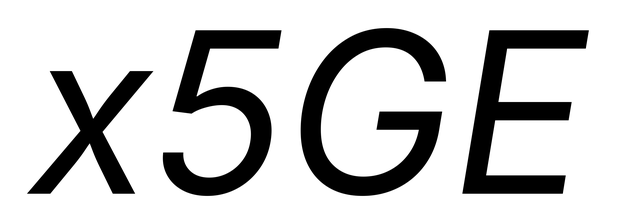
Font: Inter-Italic_Italic